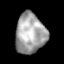
Tissue: lung
Cell type: Epithelial cells
Senescence score: 0.2215
Nuclear area (px): 1179
Mean DAPI intensity: 163.61